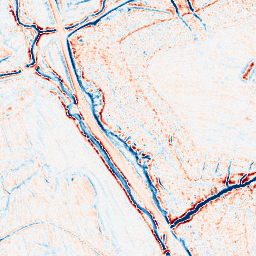
Category: edge_preserving
Decomposition family: bilateral
Decomposition parameters: d: 9
sigma_color: 50
sigma_space: 100
Upsampling method: sinc_hamming
Upsampling parameters: scale: 4
kernel_size: 16
Upsampling scale: 4